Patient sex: F
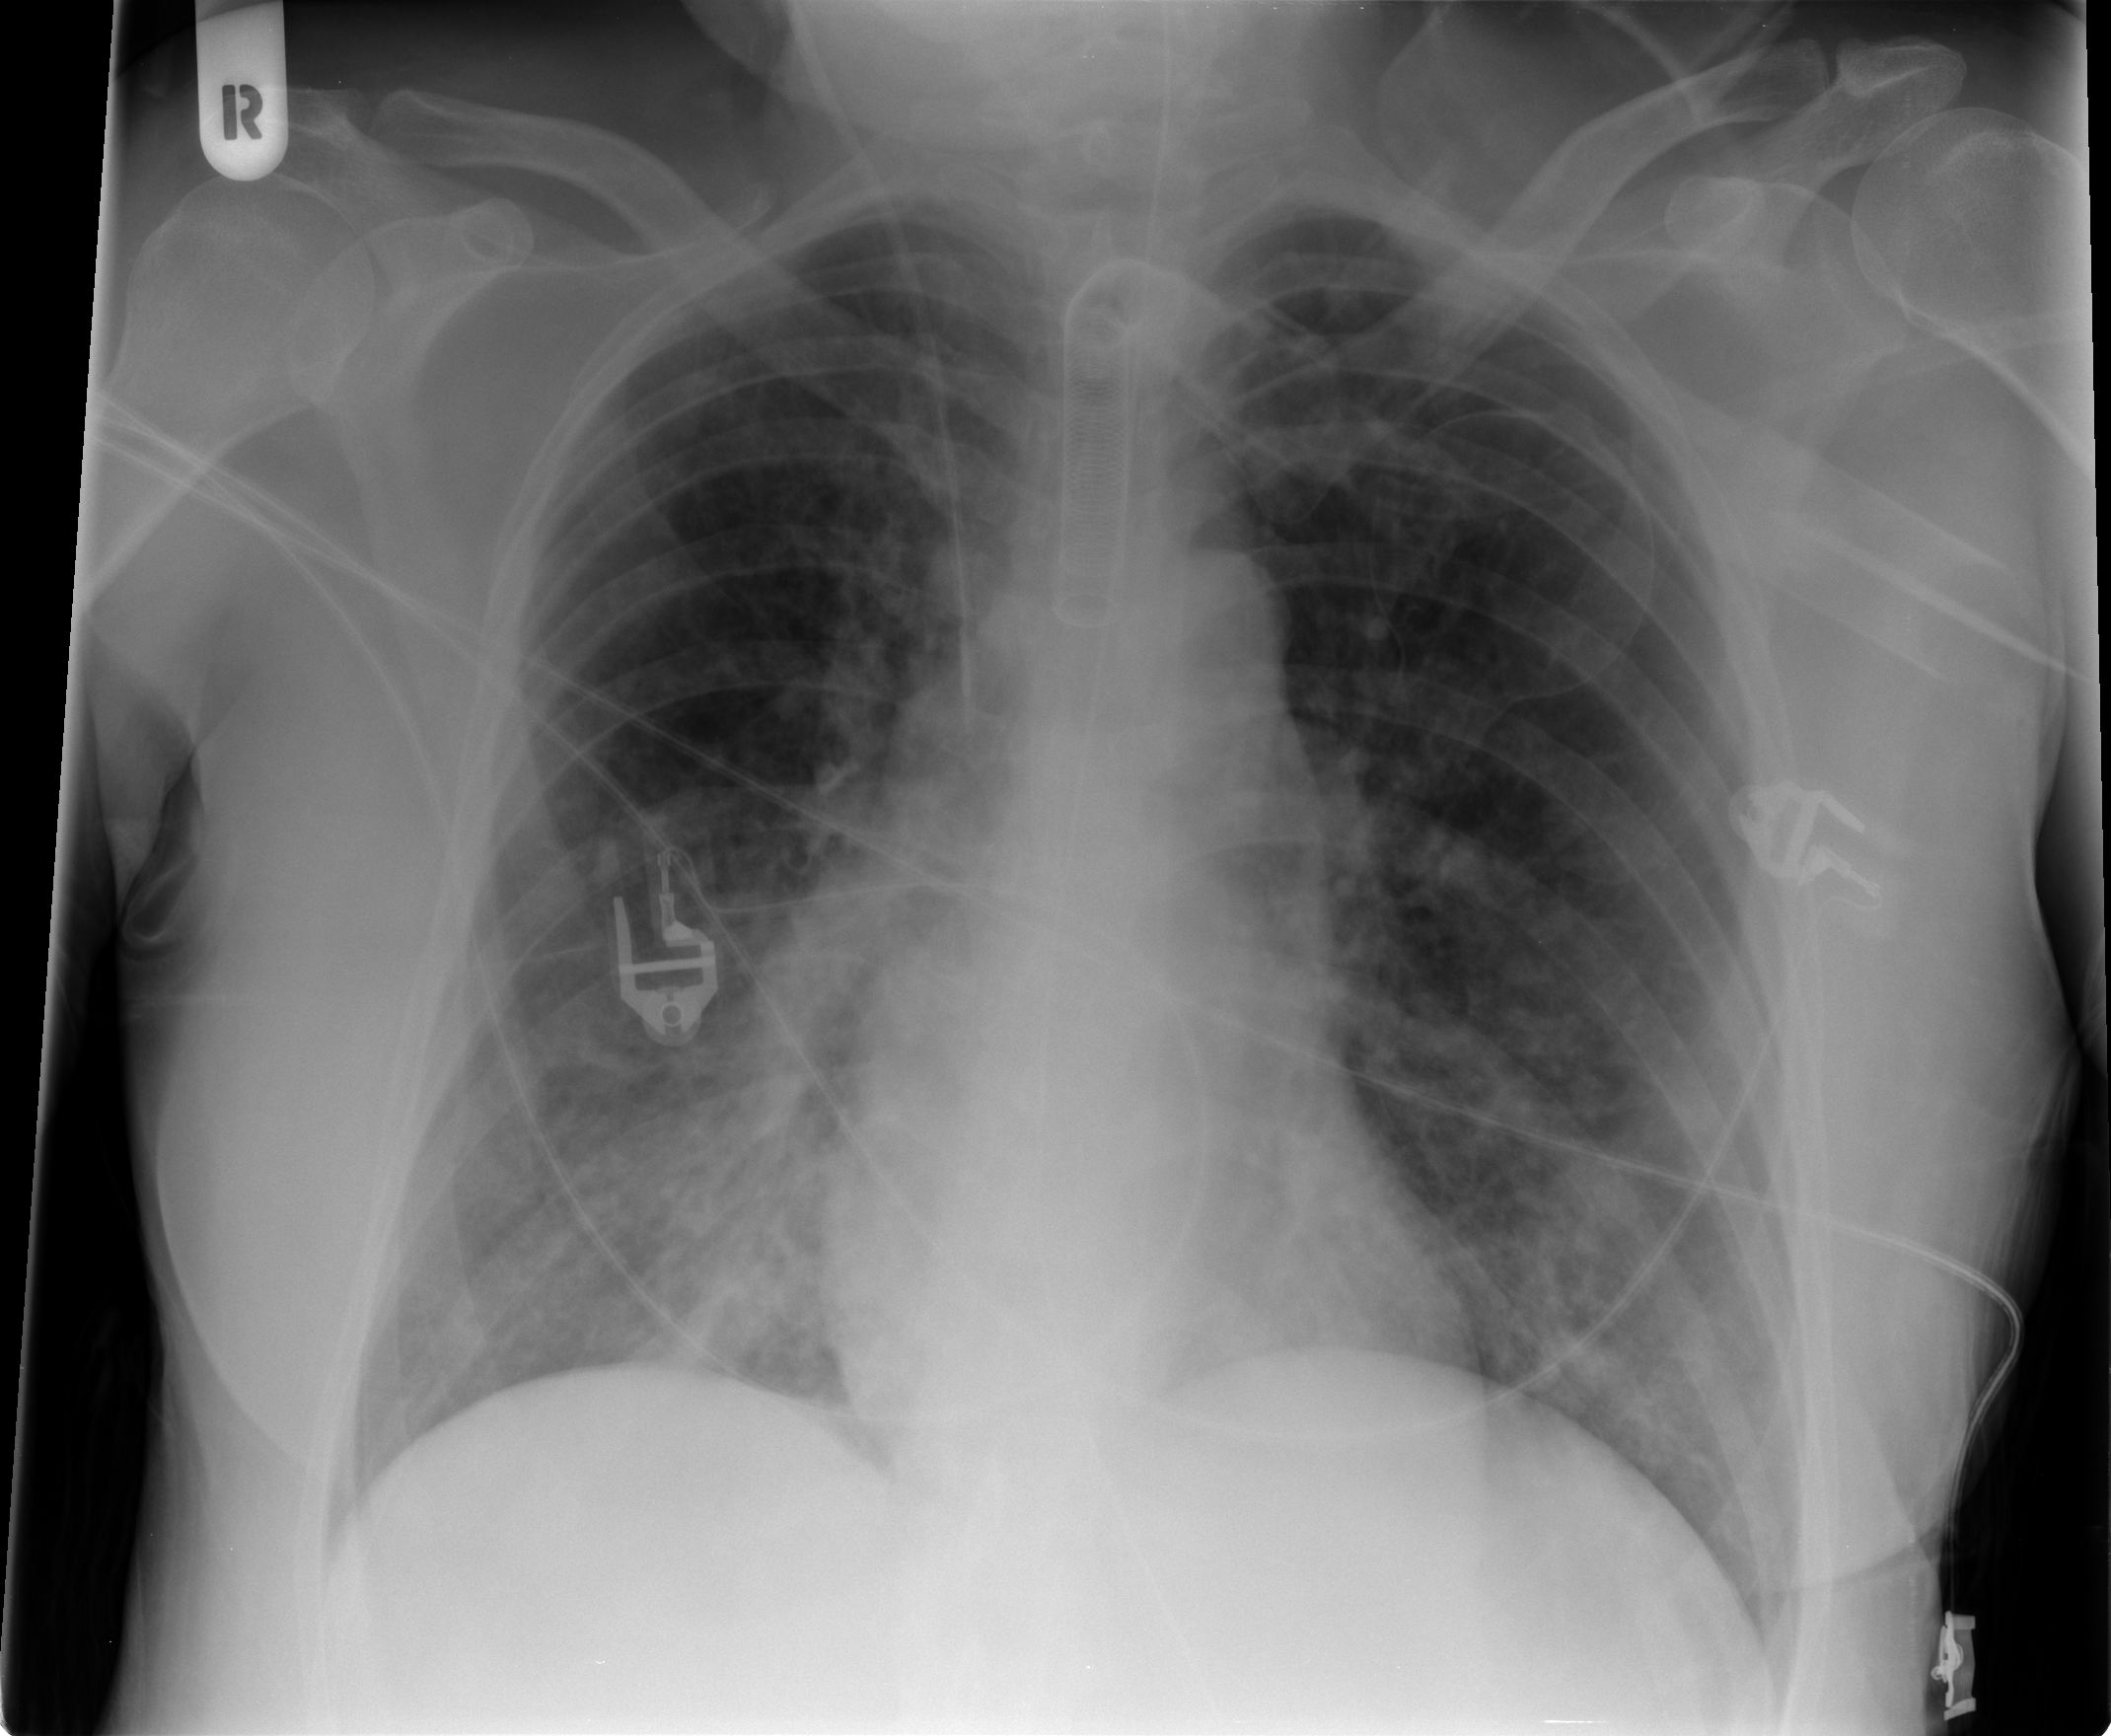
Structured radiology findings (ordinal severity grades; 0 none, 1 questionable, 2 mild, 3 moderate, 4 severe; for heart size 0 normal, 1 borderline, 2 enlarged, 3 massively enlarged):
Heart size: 0
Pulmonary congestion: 2
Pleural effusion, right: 0
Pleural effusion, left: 0
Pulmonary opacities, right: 2
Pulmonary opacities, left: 2
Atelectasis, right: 3
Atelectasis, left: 2